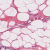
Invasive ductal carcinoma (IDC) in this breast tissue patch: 0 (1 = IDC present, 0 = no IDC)